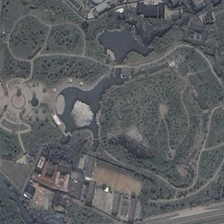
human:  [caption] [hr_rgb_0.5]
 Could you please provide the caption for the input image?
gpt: many green trees and a pond are in a park near several buildings and a road .

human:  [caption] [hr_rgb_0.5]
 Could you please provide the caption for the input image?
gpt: many green trees and a pond are in a park near several buildings and a road .

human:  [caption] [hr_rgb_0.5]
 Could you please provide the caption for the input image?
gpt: many green trees and a pond are in a park near several buildings and a road .

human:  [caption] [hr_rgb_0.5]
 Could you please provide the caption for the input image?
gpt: many green trees and a pond are in a park near several buildings and a road .

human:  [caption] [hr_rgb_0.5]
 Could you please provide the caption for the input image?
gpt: many green trees and a pond are in a park near several buildings and a road .